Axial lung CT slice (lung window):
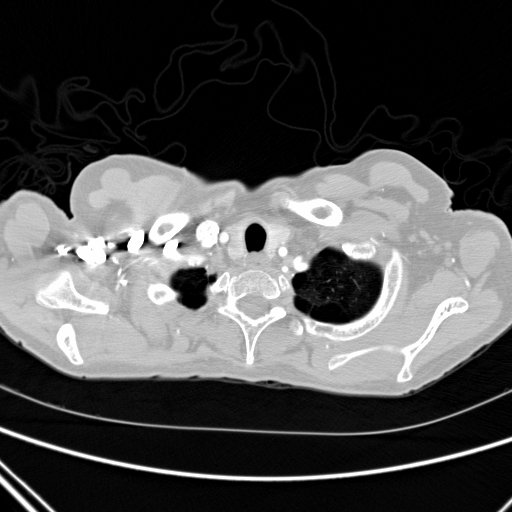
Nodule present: no